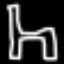
Label: chair